Question: Scenario: I am making a total Private Messaging system in Visual Basic.
Trying: I want to make an Inbox for the users. The messages will be retrieved from the MySQL database and shown in small custom Grid made with Panel(Type of Control from Visual basic) for each message which will be clickable which is when clicked, the whole message will be shown.
Did so far: Not too much though(Talking about the Inbox.), I only wrote the MySQL query.
I will make the Sending and Reading PM after the Inbox as Inbox seems more complex than the other two things.
I really want to know how can this be achieved. I searched around almost everywhere, either it was for PHP and web based or nothing. I want to know how to dynamically create controls like panels and the labels and show the PMs. Is there any other way to do this rather than showing the PMs in DataGridView ? (I really don't want to use that as it's not what I want.)
For reference: The custom Grid is something like this:

The MySQL PM table:
'PMId - The ID for the message (Auto Incremented) Sender_Name - The person sending the message Receiver_Name - The person receiving the message Subject - The subject of the message Date_Sent - Date on which the message was sent PM_Read - If the PM has been read (0 for not read, 1 for read) Deleted - If the PM has been deleted (0 for not deleted, 1 for deleted)'
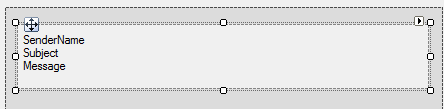
Answer: Look at the code-behind for a built form and you will see how to create controls at run-time. For example, I created a form, added a panel with a button and label and this is the code created in the designer:
'''
Private Sub InitializeComponent()
Me.Button1 = New System.Windows.Forms.Button()
Me.Label1 = New System.Windows.Forms.Label()
Me.Panel1 = New System.Windows.Forms.Panel()
Me.Panel1.SuspendLayout()
Me.SuspendLayout()
'
'Button1
'
Me.Button1.Location = New System.Drawing.Point(3, 3)
Me.Button1.Name = "Button1"
Me.Button1.Size = New System.Drawing.Size(75, 23)
Me.Button1.TabIndex = 0
Me.Button1.Text = "Button1"
Me.Button1.UseVisualStyleBackColor = True
'
'Label1
'
Me.Label1.AutoSize = True
Me.Label1.Location = New System.Drawing.Point(3, 29)
Me.Label1.Name = "Label1"
Me.Label1.Size = New System.Drawing.Size(39, 13)
Me.Label1.TabIndex = 1
Me.Label1.Text = "Label1"
'
'Panel1
'
Me.Panel1.Controls.Add(Me.Button1)
Me.Panel1.Controls.Add(Me.Label1)
Me.Panel1.Location = New System.Drawing.Point(12, 12)
Me.Panel1.Name = "Panel1"
Me.Panel1.Size = New System.Drawing.Size(198, 69)
Me.Panel1.TabIndex = 2
'
'Form1
'
Me.AutoScaleDimensions = New System.Drawing.SizeF(6.0!, 13.0!)
Me.AutoScaleMode = System.Windows.Forms.AutoScaleMode.Font
Me.ClientSize = New System.Drawing.Size(284, 262)
Me.Controls.Add(Me.Panel1)
Me.Name = "Form1"
Me.Text = "Form1"
Me.Panel1.ResumeLayout(False)
Me.Panel1.PerformLayout()
Me.ResumeLayout(False)
End Sub
Friend WithEvents Button1 As System.Windows.Forms.Button
Friend WithEvents Label1 As System.Windows.Forms.Label
Friend WithEvents Panel1 As System.Windows.Forms.Panel
'''
You can do the same thing at run-time.
'''
Dim iTop As Int32 = 5
For Each DR As DataRow In DT.Rows
Dim pnl As New Panel
pnl.Location = New System.Drawing.Point(12, iTop)
pnl.Size = New System.Drawing.Size(198, 40)
Dim lbl As New Label
lbl.Location = New System.Drawing.Point(3, 3)
lbl.Size = New System.Drawing.Size(39, 13)
lbl.Text = DR("Some field from your table")
'Add to panel
pnl.Controls.Add(lbl)
'Add to Form
Me.Controls.Add(pnl)
'Add to the top location so the next set of controls are not on top of the old ones
iTop += 50
Next
'''